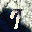
Label: 7